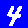
Digit: 4